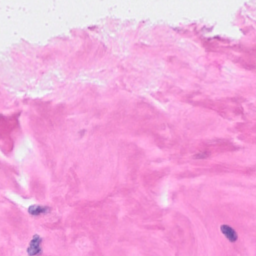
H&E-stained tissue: Breast